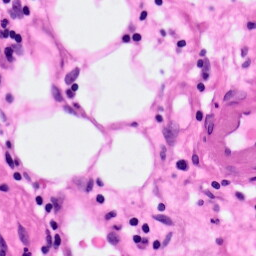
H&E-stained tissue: Pancreatic